Question: I'd like to have a similar swipe menu like in Navigation app. When the current item is moved to the edge (second picture, "shortcuts" is moved to right edge), it hits the neighbouring item (contacts):

I've found only <URL>, but that's not exactly what I want.
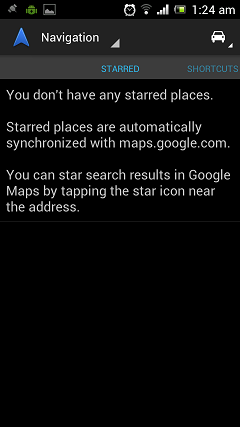
Answer: You need Android-ViewPagerIndicator
<URL>
try the sample application
<URL>